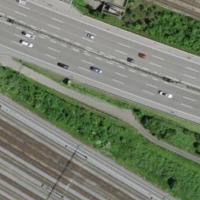
EUNIS habitat code: 57
Species observed at this site:
Hedera helix